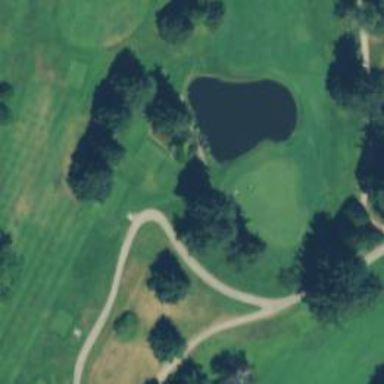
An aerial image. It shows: Pathway for golfing.